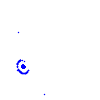
Particle: kaon